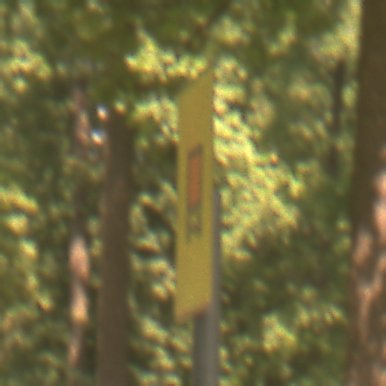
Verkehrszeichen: KennzeichnungspflichtigeFahrzeugeGefaehrlicheGueterOhnePfeilsymbol
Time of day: Midday
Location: Outdoor (Nature)
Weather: PartlyCloudy
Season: NotSpecified
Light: Natural